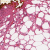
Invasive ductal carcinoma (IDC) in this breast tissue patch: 0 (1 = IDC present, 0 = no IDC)